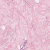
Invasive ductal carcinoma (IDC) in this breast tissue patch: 0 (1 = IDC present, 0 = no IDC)